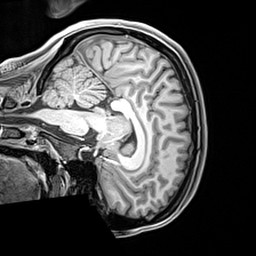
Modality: T1w
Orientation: sagittal
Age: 21
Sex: female
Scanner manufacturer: siemens
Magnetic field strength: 3 T
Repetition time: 2.4 s
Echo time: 0.00217 s